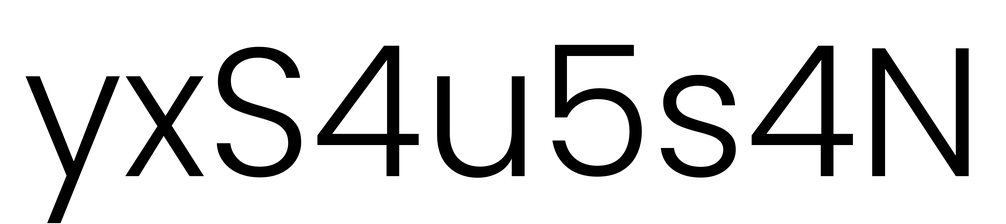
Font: Poppins-Light